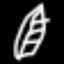
Label: leaf